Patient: sex M, age 67
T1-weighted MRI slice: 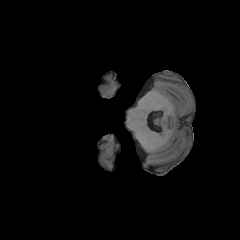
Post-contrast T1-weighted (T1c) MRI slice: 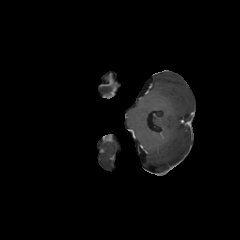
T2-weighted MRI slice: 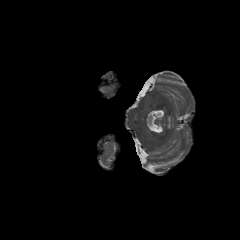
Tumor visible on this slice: yes
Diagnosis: Glioblastoma, IDH-wildtype
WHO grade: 4